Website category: phone
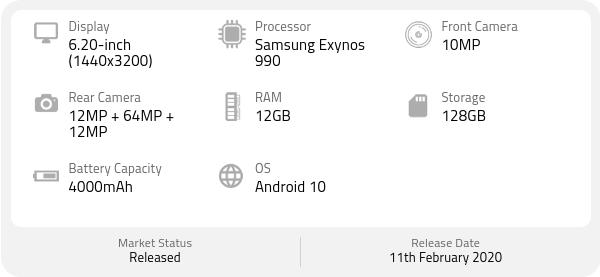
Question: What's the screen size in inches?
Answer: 6.20-inch

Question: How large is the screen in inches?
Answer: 6.20-inch

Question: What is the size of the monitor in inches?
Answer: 6.20-inch

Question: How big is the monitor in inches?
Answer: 6.20-inch

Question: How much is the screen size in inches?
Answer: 6.20-inch

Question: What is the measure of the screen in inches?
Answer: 6.20-inch

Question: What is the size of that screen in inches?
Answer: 6.20-inch

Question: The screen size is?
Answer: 6.20-inch

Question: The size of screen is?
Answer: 6.20-inch

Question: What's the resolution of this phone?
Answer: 1440x3200

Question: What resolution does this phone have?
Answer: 1440x3200

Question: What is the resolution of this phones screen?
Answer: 1440x3200

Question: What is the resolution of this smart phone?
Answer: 1440x3200

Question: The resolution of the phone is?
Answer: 1440x3200

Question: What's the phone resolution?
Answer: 1440x3200

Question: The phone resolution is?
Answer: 1440x3200

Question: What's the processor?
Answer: Samsung Exynos 990

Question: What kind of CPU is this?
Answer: Samsung Exynos 990

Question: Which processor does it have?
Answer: Samsung Exynos 990

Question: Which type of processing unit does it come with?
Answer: Samsung Exynos 990

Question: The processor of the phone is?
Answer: Samsung Exynos 990

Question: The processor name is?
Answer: Samsung Exynos 990

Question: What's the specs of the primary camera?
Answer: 12MP + 64MP + 12MP

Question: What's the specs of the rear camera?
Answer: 12MP + 64MP + 12MP

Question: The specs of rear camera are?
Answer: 12MP + 64MP + 12MP

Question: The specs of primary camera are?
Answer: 12MP + 64MP + 12MP

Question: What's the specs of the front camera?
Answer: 10MP

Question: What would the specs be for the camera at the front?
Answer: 10MP

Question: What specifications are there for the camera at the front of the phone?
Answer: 10MP

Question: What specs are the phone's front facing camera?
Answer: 10MP

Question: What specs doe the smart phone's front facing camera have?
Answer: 10MP

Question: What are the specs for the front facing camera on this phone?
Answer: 10MP

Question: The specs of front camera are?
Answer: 10MP

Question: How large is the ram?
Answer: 12GB

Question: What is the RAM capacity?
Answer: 12GB

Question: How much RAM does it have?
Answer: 12GB

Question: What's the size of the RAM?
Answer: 12GB

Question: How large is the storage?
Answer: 128GB

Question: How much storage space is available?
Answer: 128GB

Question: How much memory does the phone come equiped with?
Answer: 128GB

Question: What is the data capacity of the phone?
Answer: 128GB

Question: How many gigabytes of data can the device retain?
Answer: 128GB

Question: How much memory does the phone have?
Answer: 128GB

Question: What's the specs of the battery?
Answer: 4000mAh

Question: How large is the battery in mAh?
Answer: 4000mAh

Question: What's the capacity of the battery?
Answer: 4000mAh

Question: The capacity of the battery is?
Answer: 4000mAh

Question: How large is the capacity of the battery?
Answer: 4000mAh

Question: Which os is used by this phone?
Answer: Android 10

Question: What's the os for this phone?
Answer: Android 10

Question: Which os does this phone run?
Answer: Android 10

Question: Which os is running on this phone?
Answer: Android 10

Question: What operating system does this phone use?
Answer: Android 10

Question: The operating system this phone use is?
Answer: Android 10

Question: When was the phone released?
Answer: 11th February 2020

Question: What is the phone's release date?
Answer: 11th February 2020

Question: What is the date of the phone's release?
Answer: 11th February 2020

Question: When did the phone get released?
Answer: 11th February 2020

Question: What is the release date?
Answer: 11th February 2020

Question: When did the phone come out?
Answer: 11th February 2020

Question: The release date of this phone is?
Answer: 11th February 2020